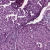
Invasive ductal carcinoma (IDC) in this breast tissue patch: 0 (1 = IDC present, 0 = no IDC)